Question: I have no much time to research net, so can somebody derive the formula for calculating the point belonging to the circle?
as u can see we have point 5,-5 and center, and radius and angle. Thanks for advance, i know that isnt programming problem, but I need this to my project. OFC I see thats point 1,-1. but my pc probably will not ;/
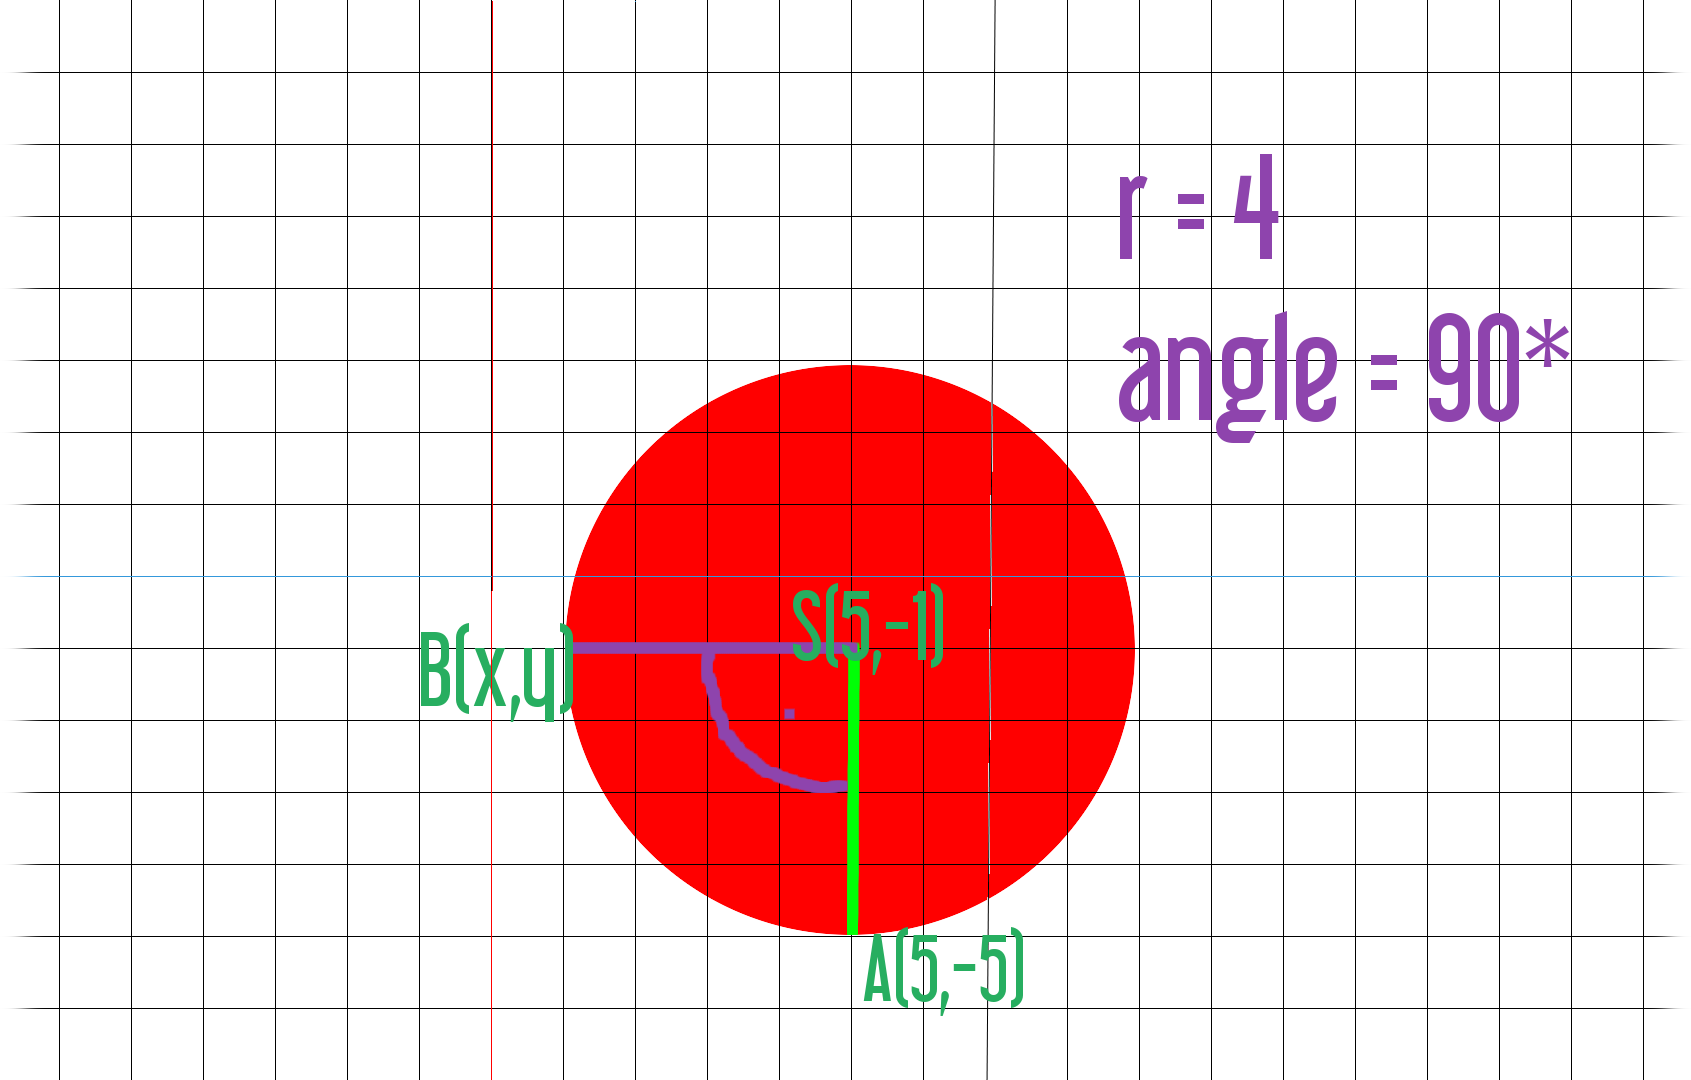
Answer: For points inside the circle with radius R and center X,Y:
point (x,y) is inside the circle if:
(X-x)^2+(Y-y)^2 < R^2
Is that what you're after? No.
So what you need is a translate - rotate - translate.
So X,Y is the centre, x,y is the point and angle is the angle in degrees
'''
# Translate
x = x-X ; y = y-Y
# Rotate
rad = angle*M_PI/180
xr = x*cos(rad) + y*sin(rad)
yr = -x*sin(rad) + y*cos(rad)
x = xr+X ; y = yr +Y
'''
So if you only want 90 degrees, replace cos(rad) with 0 and sin(rad) with 1.